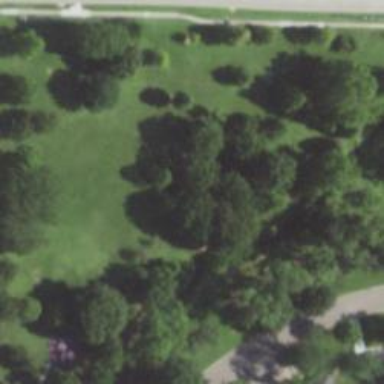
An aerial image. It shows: Lovely park for leisure and relaxation.